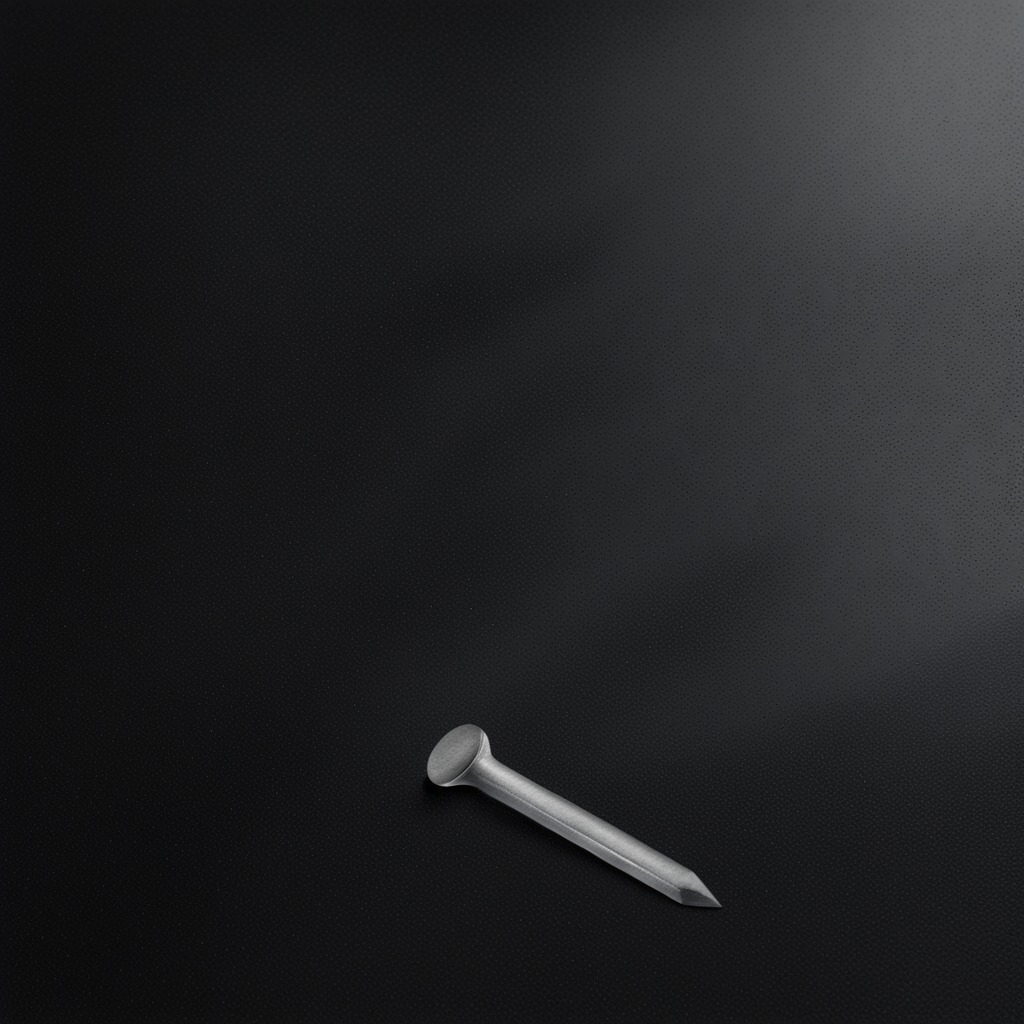
A black iron nail is lying on the granite tabletop.